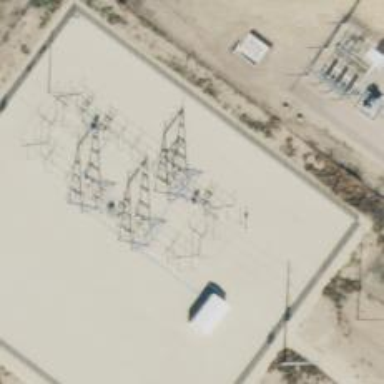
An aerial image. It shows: Switch for power supply.